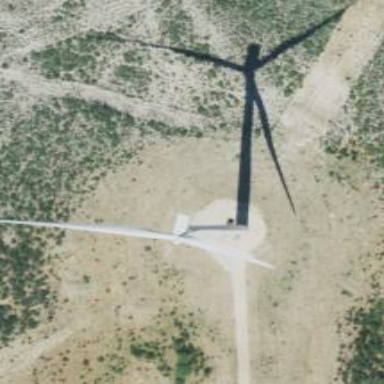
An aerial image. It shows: Wind turbine generator that utilizes wind as its source for generating electricity. It is of the horizontal axis type.